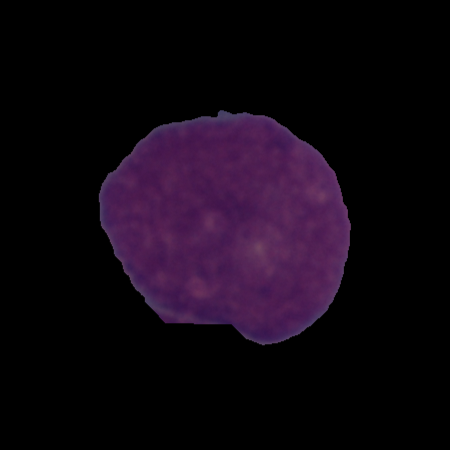
Label: cancer